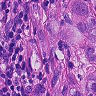
Metastatic tissue present: yes